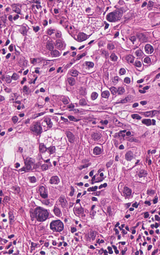
Tumor epithelial tissue: yes
Tumor-associated stroma tissue: yes
Normal tissue: no